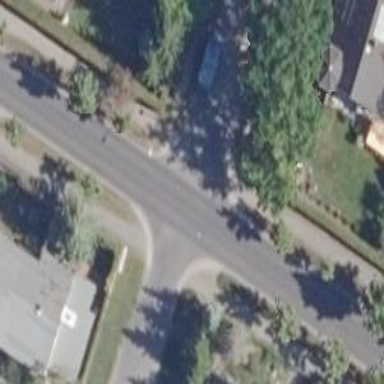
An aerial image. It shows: Residential road with sidewalks on both sides.